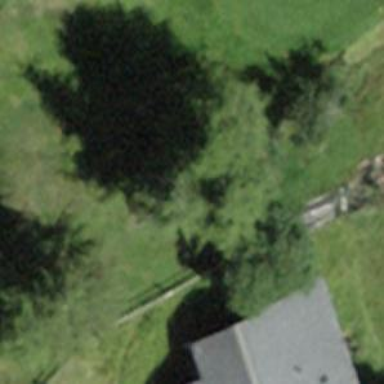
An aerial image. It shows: Needle-leaved tree in its natural environment.